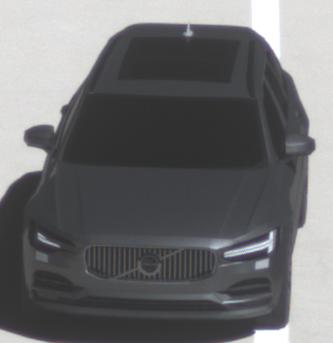
Make: Volvo
Model: V90
Detailed model: -
Model produced from: 2016
Model produced until: 2020
Doors: 5
Color: gray
Road condition: dry road
Daytime: midday
Contrast: high contrast